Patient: sex F, age 62
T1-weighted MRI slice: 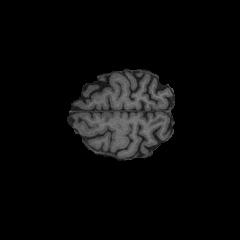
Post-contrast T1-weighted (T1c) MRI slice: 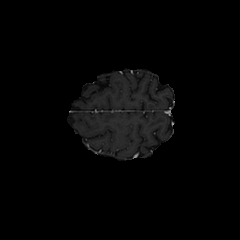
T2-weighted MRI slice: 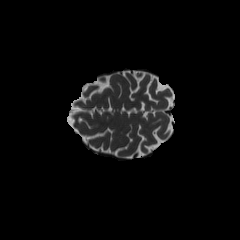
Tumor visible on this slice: no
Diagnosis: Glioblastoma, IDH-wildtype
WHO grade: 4